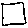
Label: square